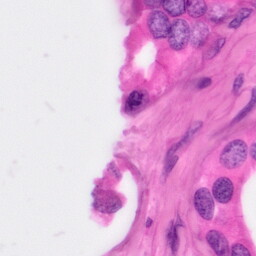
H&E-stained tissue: Pancreatic